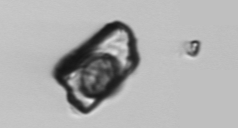
Label: Delphineis